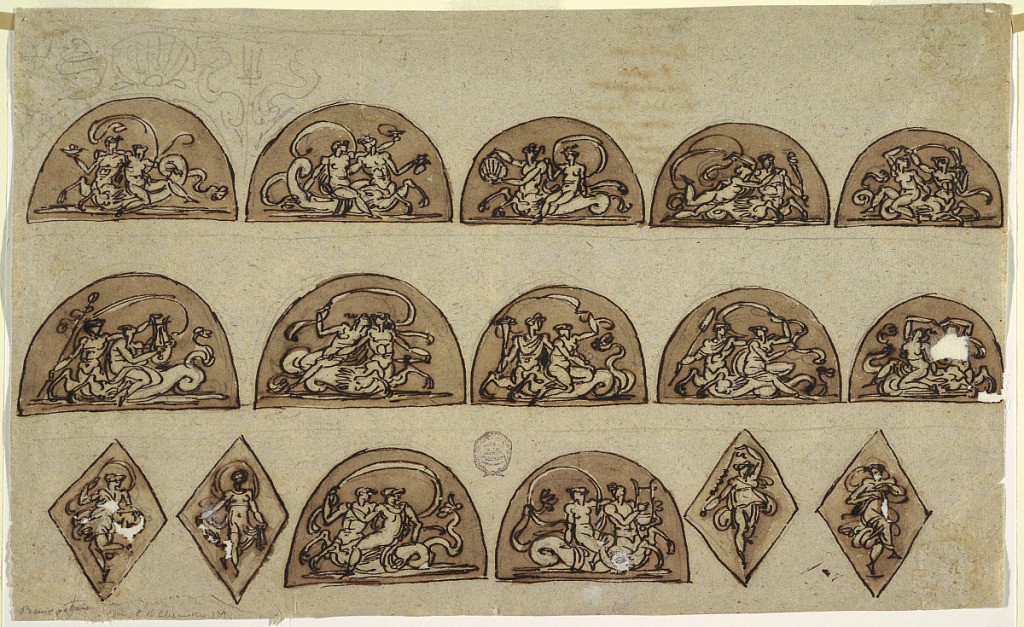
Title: Women Riding Sea Centaurs, Villa Aldini, Montmorency, France
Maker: Felice Giani, Italian, 1758–1823
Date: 1813
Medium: Pen and dark brown ink, brush and brown wash over black chalk with traces of graphite on laid paper.
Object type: Drawing
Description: Horizontal rectangle. Upper row, each semi-circle contains woman sitting upon centaur. Left panel turned toward left, carries bowl. Above sketched, shell in center between pairs of dolphins besides tridents. Second panel, Centaur turned right, woman carries bowl. Third panel: Centaur turned toward left, carries shell. Fourth panel: Centaur turned right, carries something indistinct, possibly bone. Fifth panel: Centaur same direction; he swings sword.  Second row first panel: Centaur turned toward left carries thyrsus. Woman plays lire. Second panel:  Centaur turns right, a woman embraces him. Third panel: Centaur turned left, he carries cornucopia. Fourth panel: Centaur turns left and carries oar. Fifth panel: Centaur turned right embracing woman on right arm; their left hands joined. Bottom row: at left and at right, four lozenges, each with dancing woman. In center, two semi-circles. In left one, centaur turned toward left, holding cloth. In right panel, "Centaur" turned toward right, playing lyre. Verso: written in ink by Giani, "Delle/ Revoluzioni/ D'italia/ libri venti quattro/Di Carlo Denina/ colonne terzo/ torino/ apresso li/ fratelli/ Revcendis/."